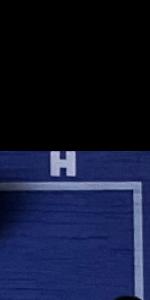
Label: Empty